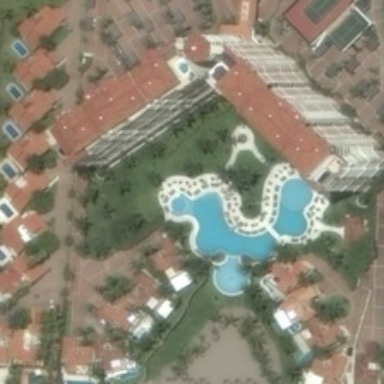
Some buildings are around a large swimming pool in a resort .